Aerial crown-view tile of a tropical tree (Barro Colorado Island, Panama), acquired 20241112:
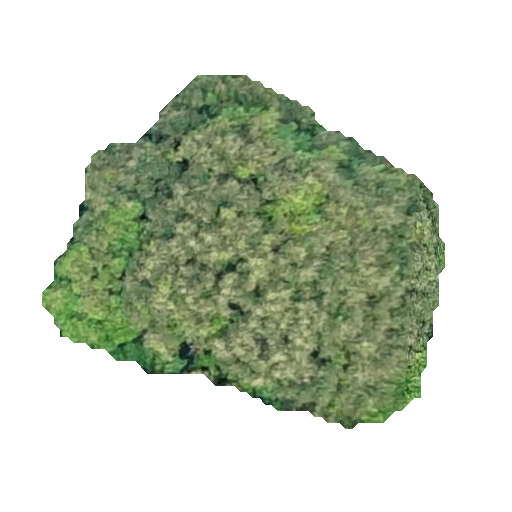
Species: Prioria copaifera
GBIF accepted scientific name: Prioria copaifera
Crown area: 150.01 m²